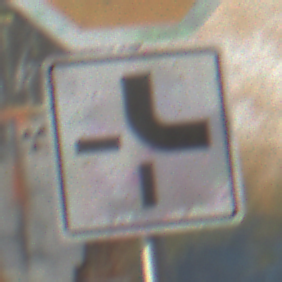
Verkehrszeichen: VerlaufVorfahrtsstrasse4
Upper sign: Stop
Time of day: MorningAfternoon
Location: Outdoor (Urban)
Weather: PartlyCloudy
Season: NotSpecified
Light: Natural